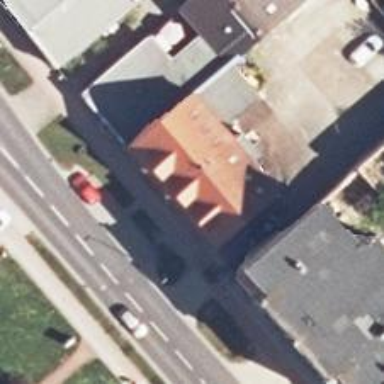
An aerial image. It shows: Bakery.